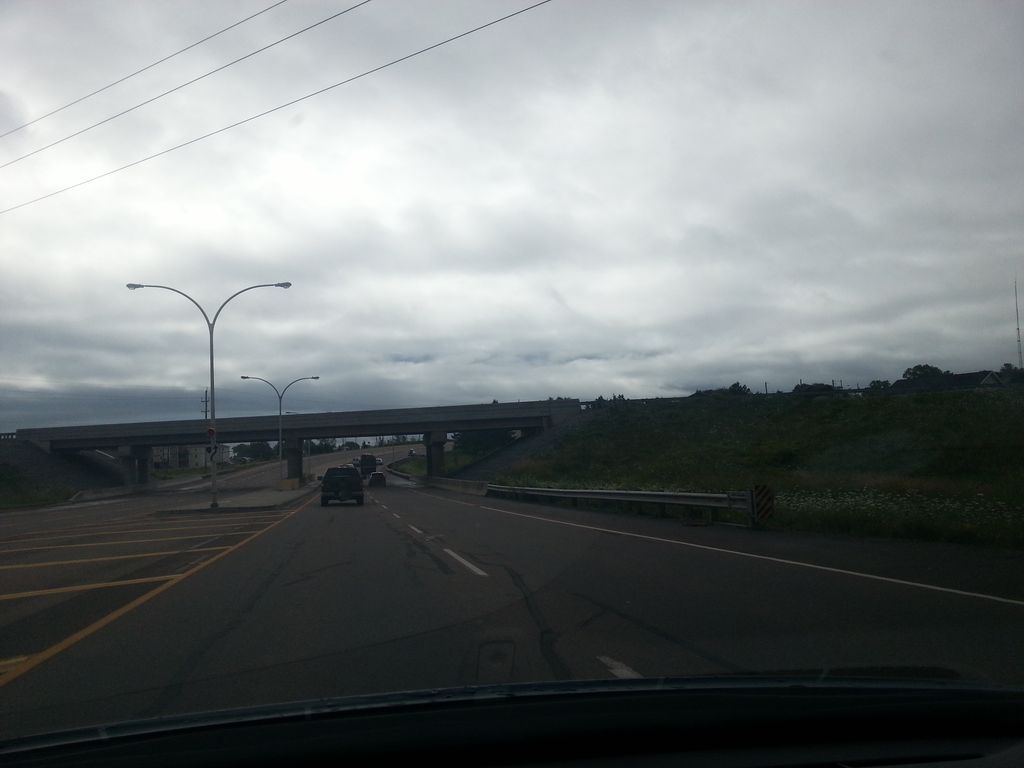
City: charlottetown